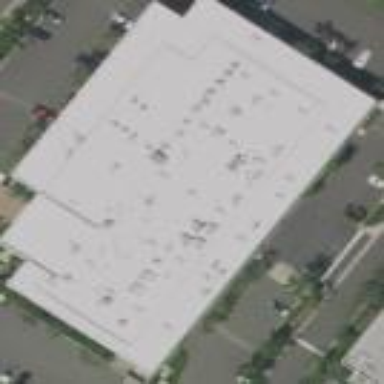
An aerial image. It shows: Commercial building.